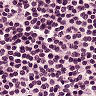
Metastatic tissue present: no